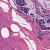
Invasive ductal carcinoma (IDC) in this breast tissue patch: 0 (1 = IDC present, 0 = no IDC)